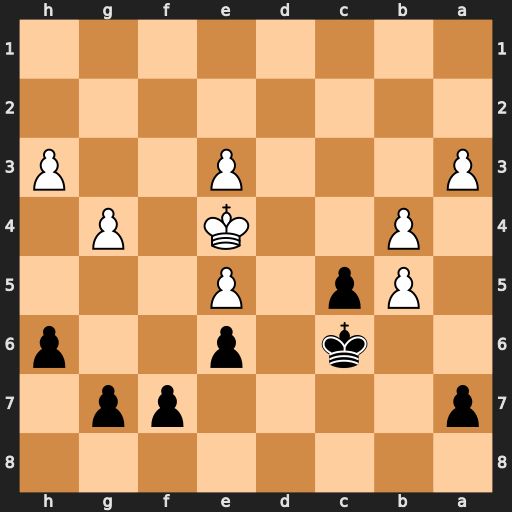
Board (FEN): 8/p4pp1/2k1p2p/1Pp1P3/1P2K1P1/P3P2P/8/8
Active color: b
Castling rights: -
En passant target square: -
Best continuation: Kxb5 bxc5 Kxc5